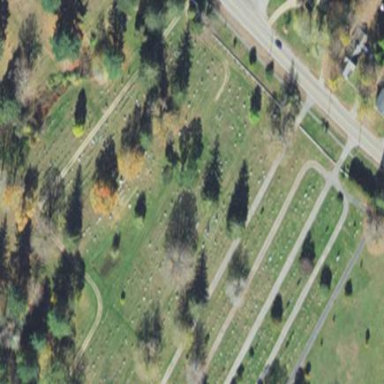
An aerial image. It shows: Cemetery with historic significance.